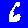
Digit: 6